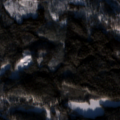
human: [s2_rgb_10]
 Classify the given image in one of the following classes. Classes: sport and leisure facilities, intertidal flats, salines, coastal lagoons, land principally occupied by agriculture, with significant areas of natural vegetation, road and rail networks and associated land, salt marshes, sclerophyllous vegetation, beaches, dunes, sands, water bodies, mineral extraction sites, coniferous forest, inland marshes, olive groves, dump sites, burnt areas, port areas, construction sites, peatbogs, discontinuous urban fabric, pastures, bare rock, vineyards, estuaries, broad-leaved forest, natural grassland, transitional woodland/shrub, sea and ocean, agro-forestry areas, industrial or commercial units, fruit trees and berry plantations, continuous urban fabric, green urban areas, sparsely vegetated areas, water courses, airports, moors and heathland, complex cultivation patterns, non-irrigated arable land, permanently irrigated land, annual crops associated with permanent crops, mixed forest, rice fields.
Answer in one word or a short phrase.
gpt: coniferous forest, mixed forest